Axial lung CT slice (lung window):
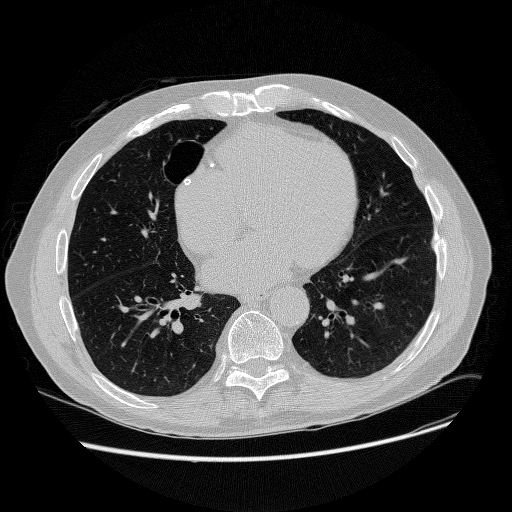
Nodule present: no